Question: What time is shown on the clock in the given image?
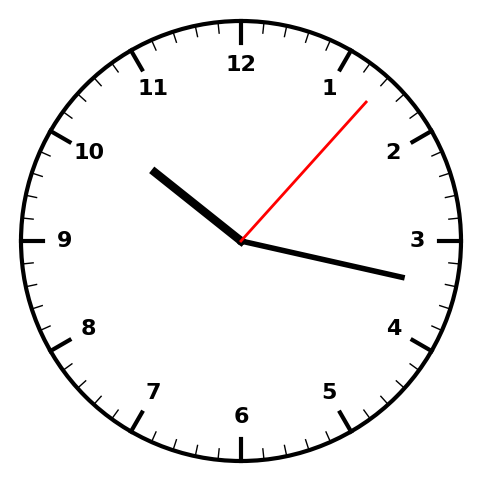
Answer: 10:17:07